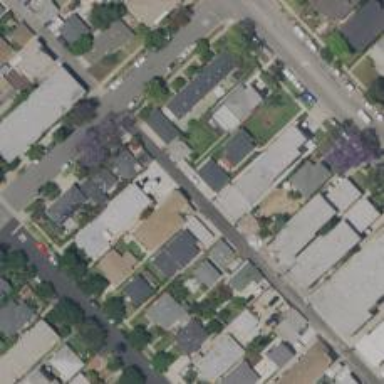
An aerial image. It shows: Asphalt alley with residential buildings on either side.